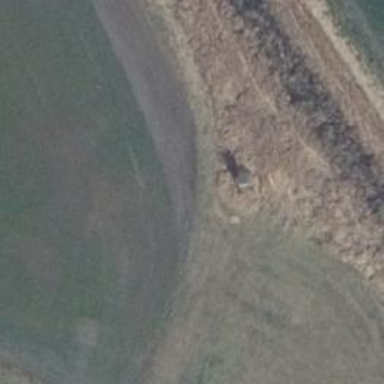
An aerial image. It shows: Hunting stand.